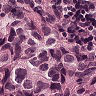
Metastatic tissue present: yes